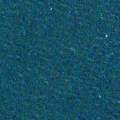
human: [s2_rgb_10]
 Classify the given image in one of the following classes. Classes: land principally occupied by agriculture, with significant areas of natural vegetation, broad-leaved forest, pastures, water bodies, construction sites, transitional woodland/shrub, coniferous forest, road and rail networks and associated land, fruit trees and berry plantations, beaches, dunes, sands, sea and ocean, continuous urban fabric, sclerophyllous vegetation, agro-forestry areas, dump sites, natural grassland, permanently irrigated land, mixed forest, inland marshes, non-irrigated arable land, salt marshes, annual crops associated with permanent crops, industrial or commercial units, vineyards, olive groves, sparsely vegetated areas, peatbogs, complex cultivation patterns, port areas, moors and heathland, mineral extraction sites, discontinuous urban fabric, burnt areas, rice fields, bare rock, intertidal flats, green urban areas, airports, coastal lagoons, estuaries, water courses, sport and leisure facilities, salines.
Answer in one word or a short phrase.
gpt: sea and ocean